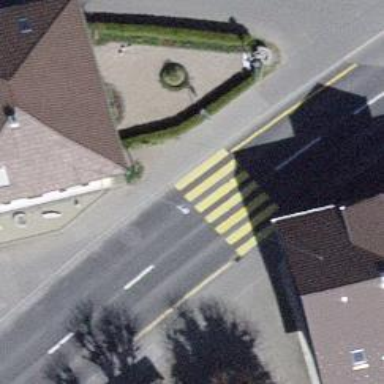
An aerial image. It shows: Uncontrolled zebra crossing with notable zebra markings.